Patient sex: F
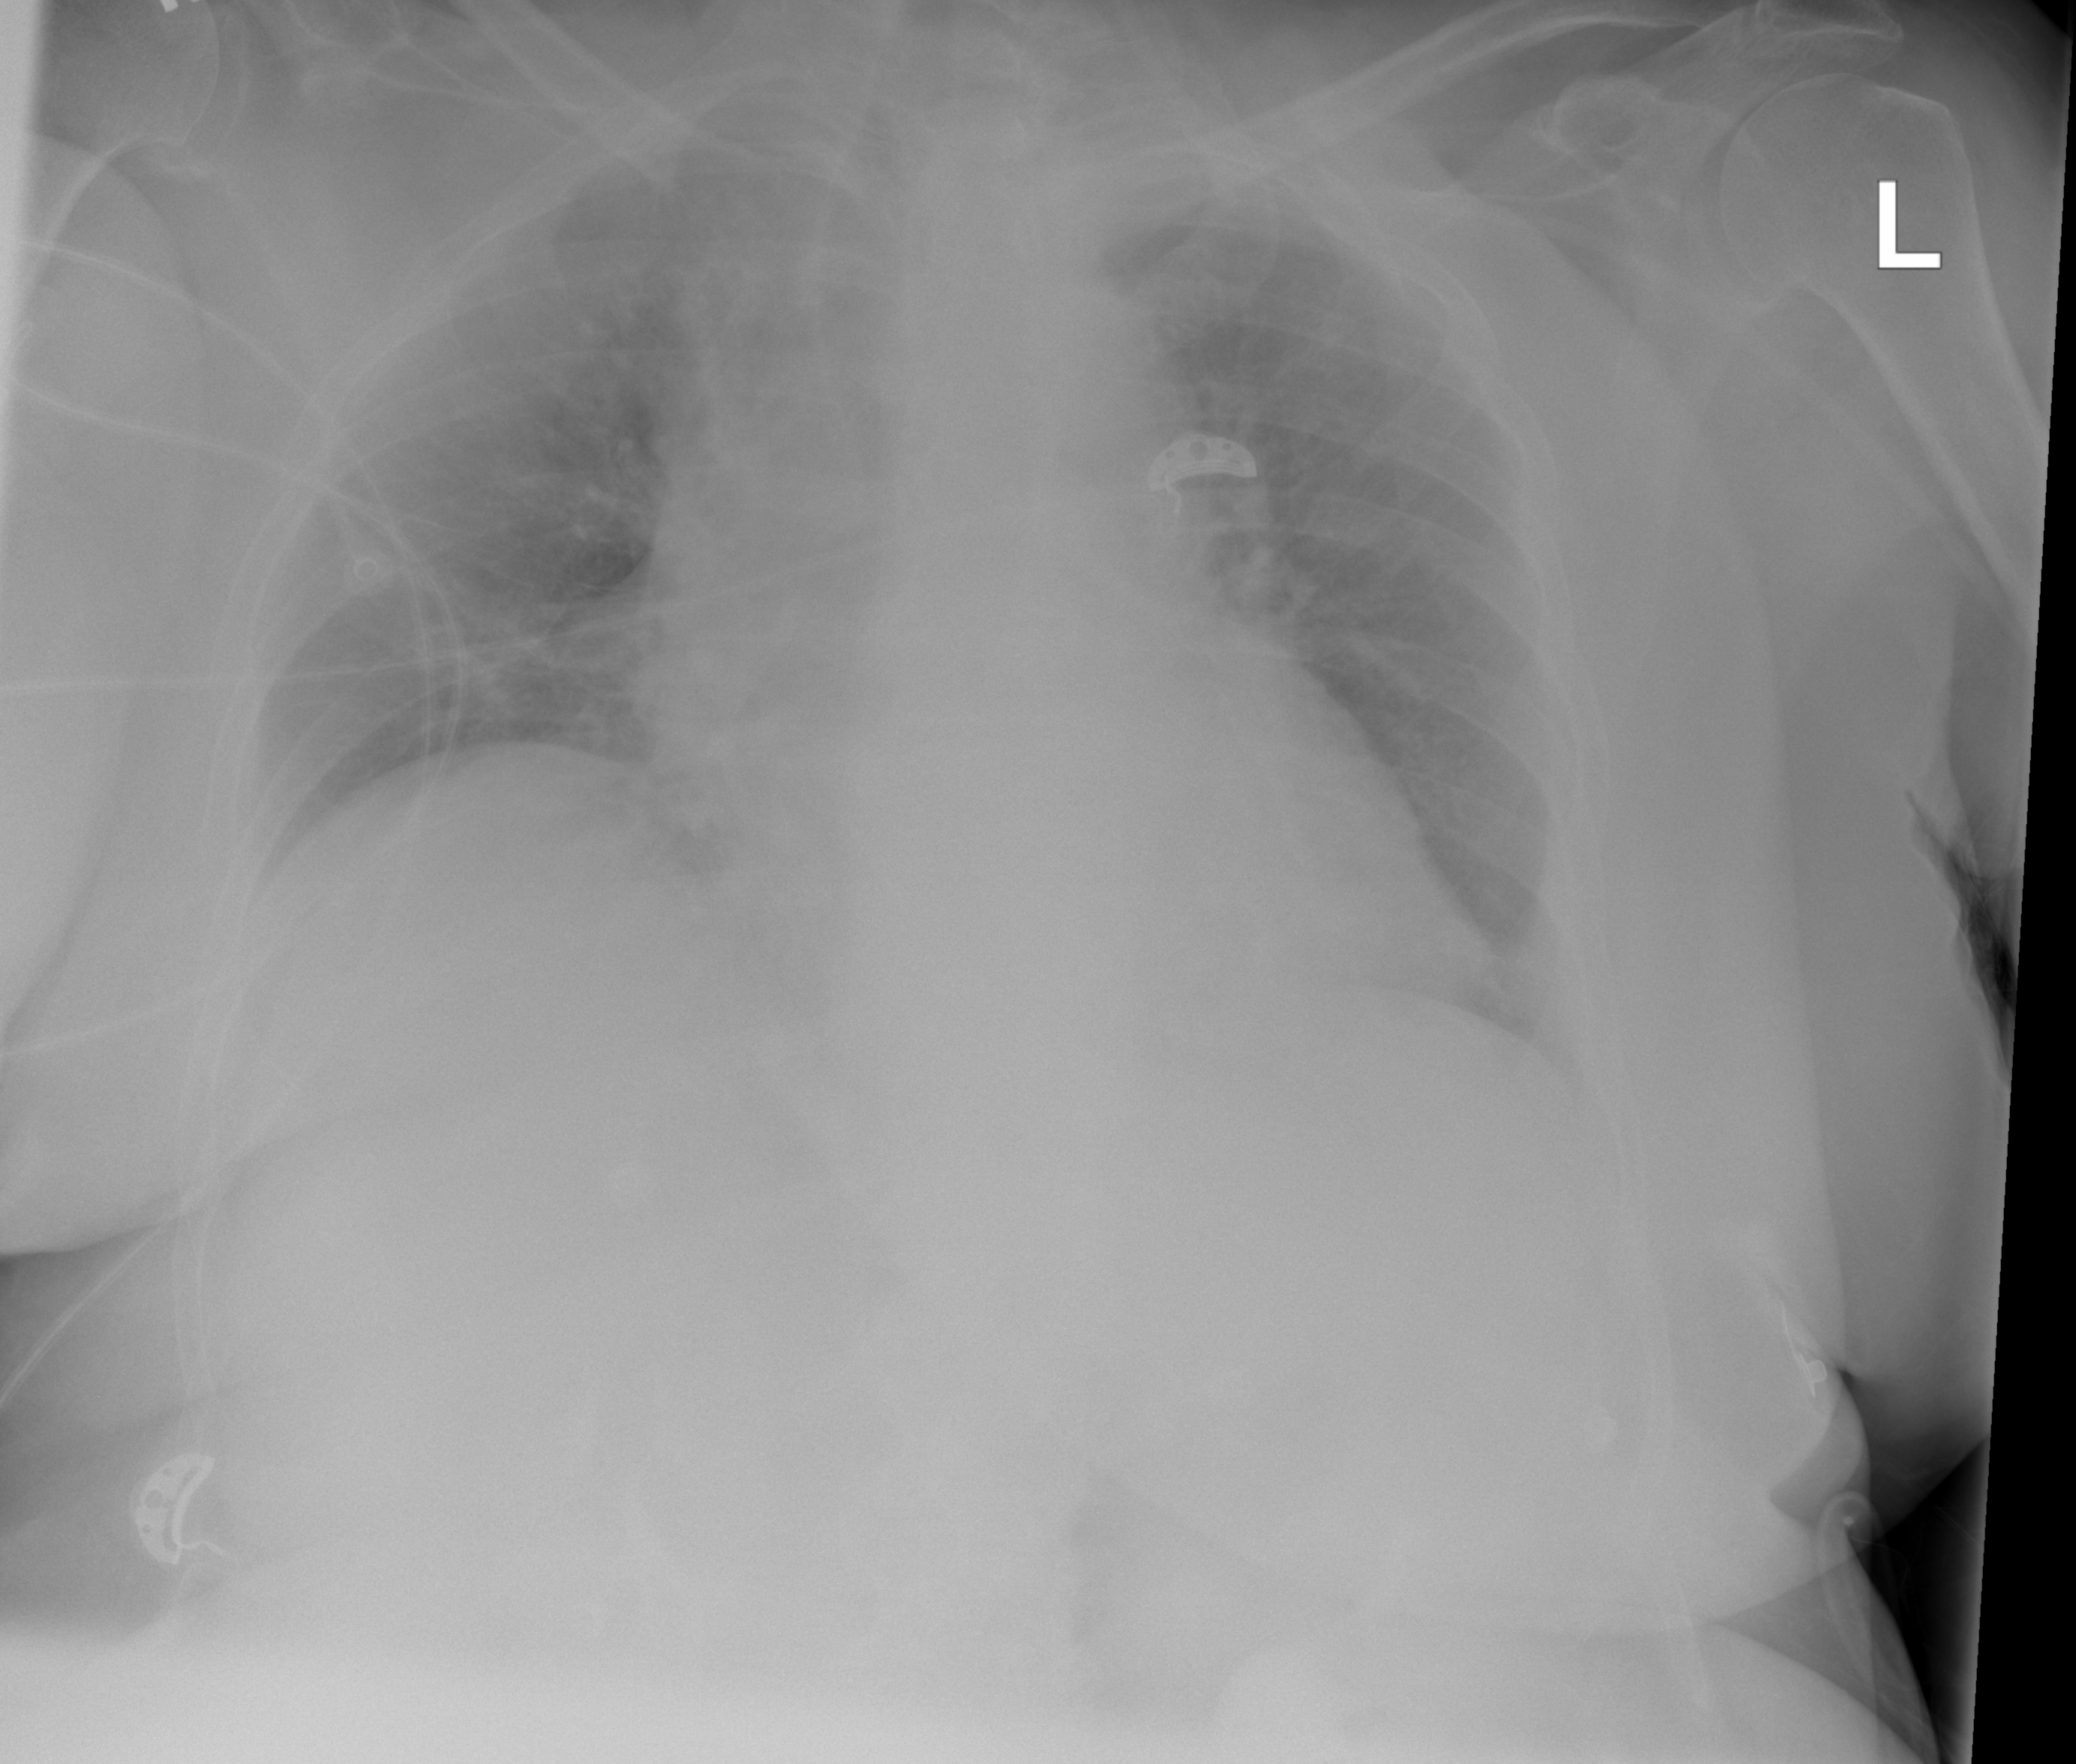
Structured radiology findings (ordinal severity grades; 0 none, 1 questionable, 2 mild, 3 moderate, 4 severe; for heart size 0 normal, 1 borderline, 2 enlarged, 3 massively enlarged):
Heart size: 2
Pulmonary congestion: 3
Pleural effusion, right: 0
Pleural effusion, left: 2
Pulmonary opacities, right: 2
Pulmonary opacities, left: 0
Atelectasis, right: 0
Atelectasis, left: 0